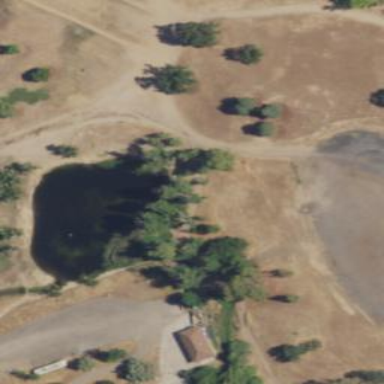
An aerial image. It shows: Pond surrounded by natural water.